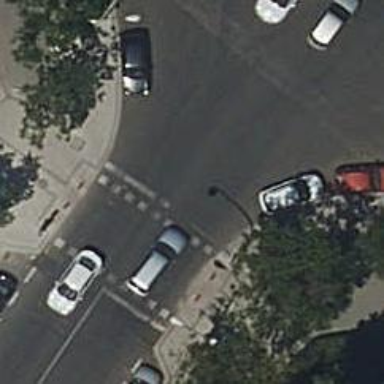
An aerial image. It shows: Crossing with traffic signals.